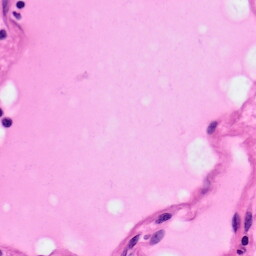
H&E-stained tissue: Pancreatic